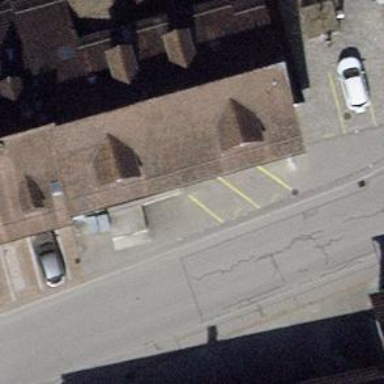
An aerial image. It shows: Street side parking area.